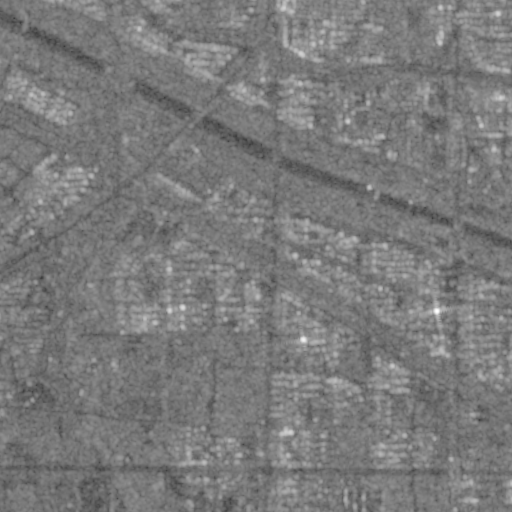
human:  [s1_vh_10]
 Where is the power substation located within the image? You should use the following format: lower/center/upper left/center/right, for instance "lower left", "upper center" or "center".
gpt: The power substation is located in the lower right of the image.
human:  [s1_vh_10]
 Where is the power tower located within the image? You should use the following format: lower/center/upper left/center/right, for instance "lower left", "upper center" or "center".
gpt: The power tower is located in the lower left of the image.
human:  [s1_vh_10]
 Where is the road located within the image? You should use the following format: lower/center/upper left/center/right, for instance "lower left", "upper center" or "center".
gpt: There is no road in the image.

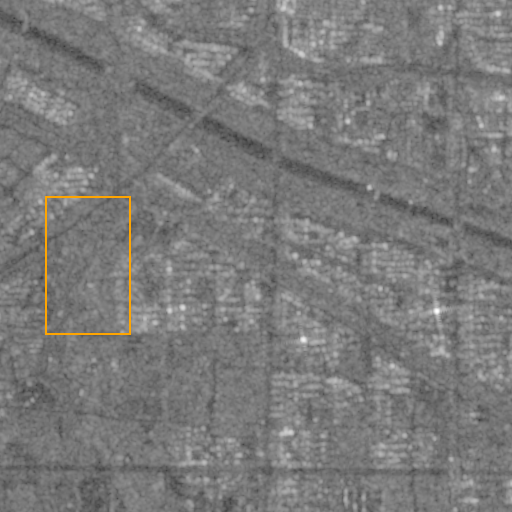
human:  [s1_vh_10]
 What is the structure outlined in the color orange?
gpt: The structure outlined in orange is a park.
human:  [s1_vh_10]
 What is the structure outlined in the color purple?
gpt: There is no purple outline.